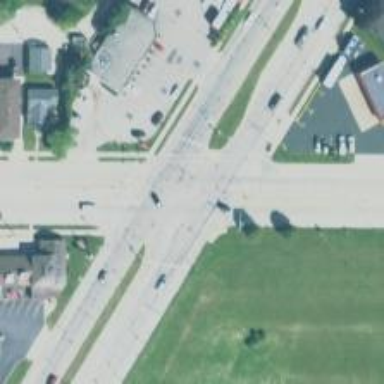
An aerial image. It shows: Crossing with line markings on the road.